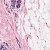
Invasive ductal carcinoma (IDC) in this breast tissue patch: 0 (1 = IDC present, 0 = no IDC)